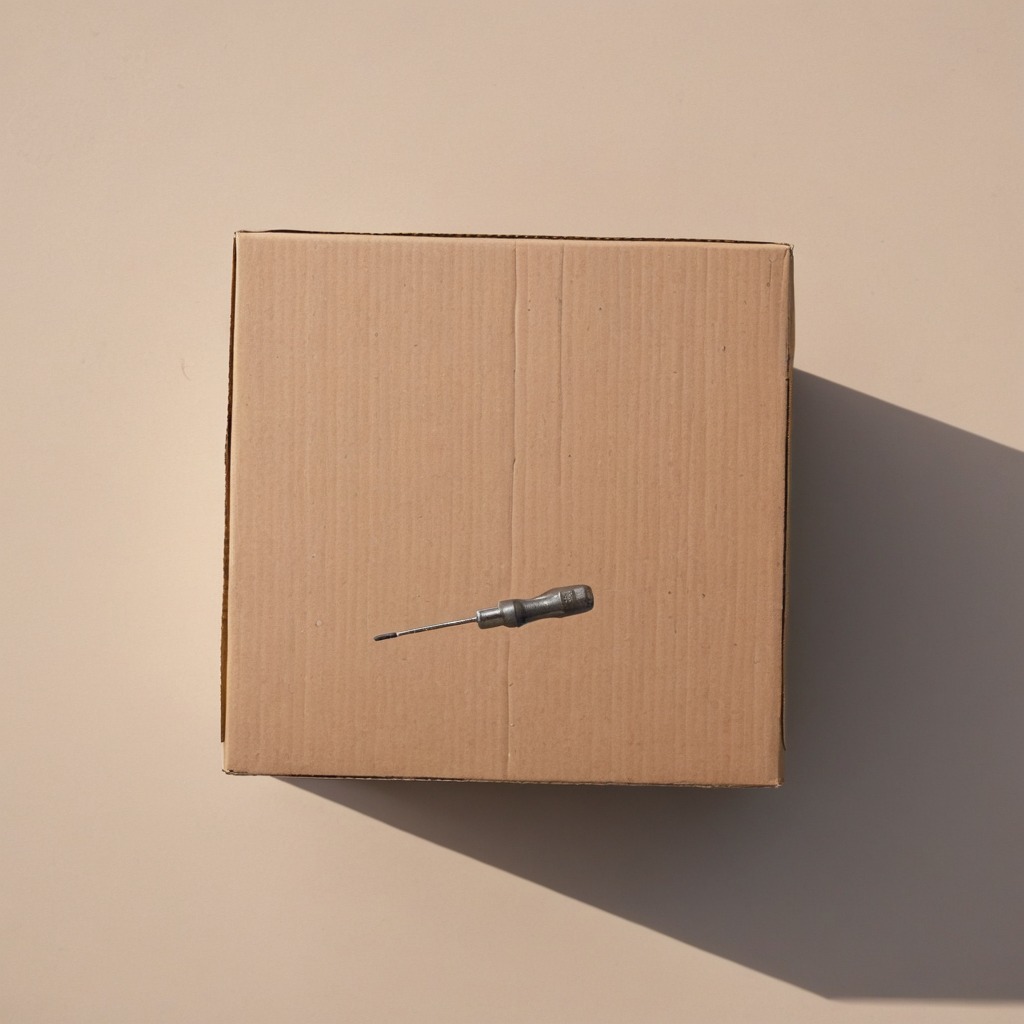
A screwdriver is lying on a clean dry cardboard box surface in an outdoor workshop during daytime bright natural light soft shadows slightly creased but